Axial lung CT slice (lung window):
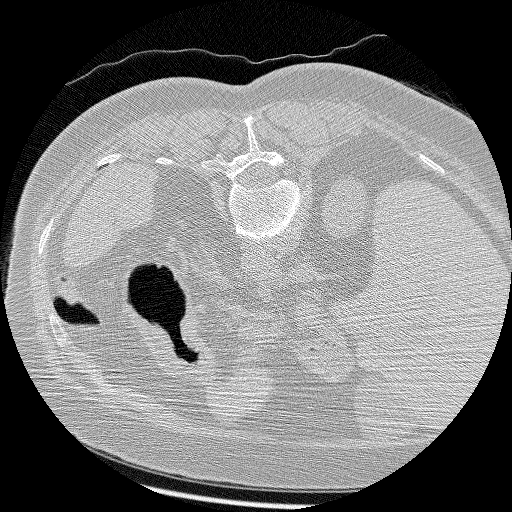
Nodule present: no